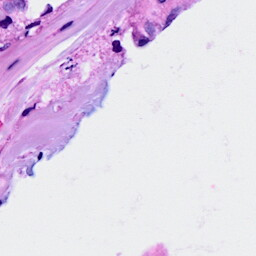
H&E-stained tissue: Breast